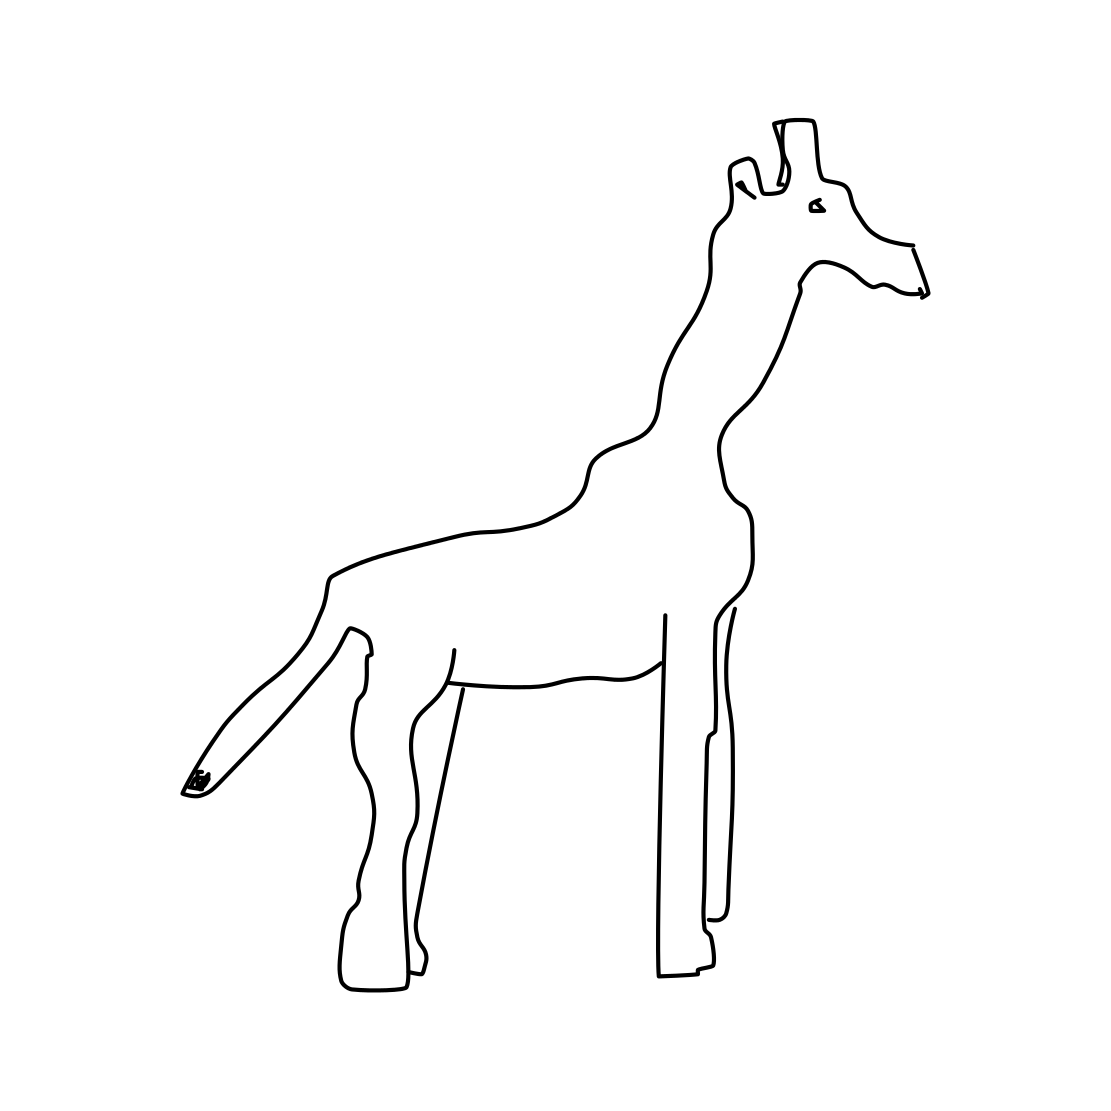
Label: giraffe